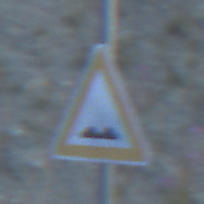
Verkehrszeichen: UnebeneFahrbahn
Umgebung: Outdoor, RoadRail
Tageszeit: SunriseSunset
Wetter: Clear
Licht: Natural
Jahreszeit: NotSpecified
Kontrast: LowContrast